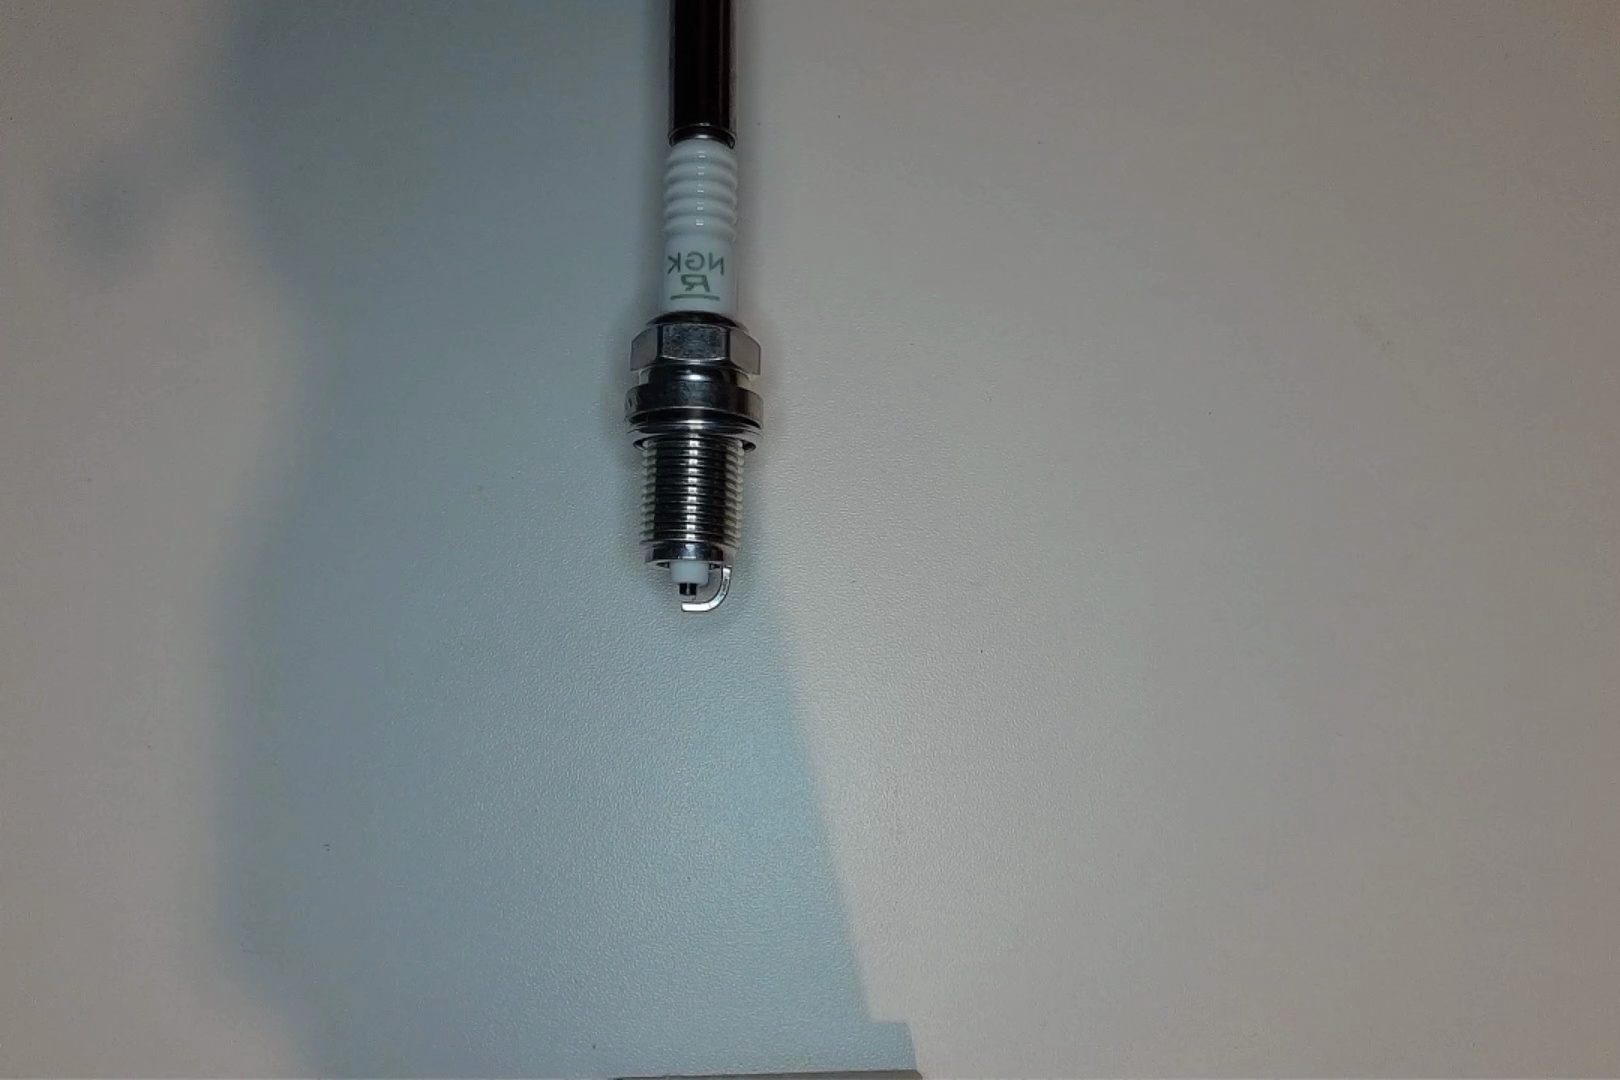
Label: no anomaly